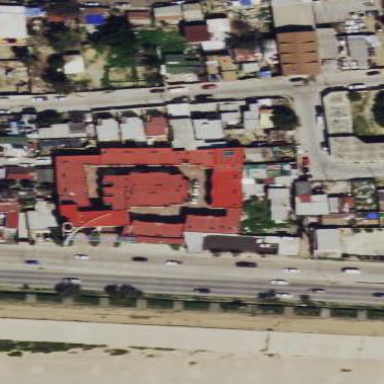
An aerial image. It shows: Love hotel building.